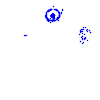
Particle: kaon